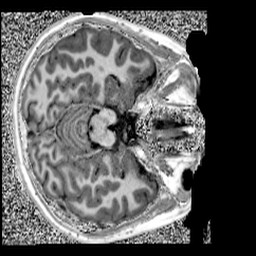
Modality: UNIT1
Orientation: axial
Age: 11
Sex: male
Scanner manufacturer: siemens
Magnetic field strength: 3 T
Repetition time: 4 s
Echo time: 0.00303 s